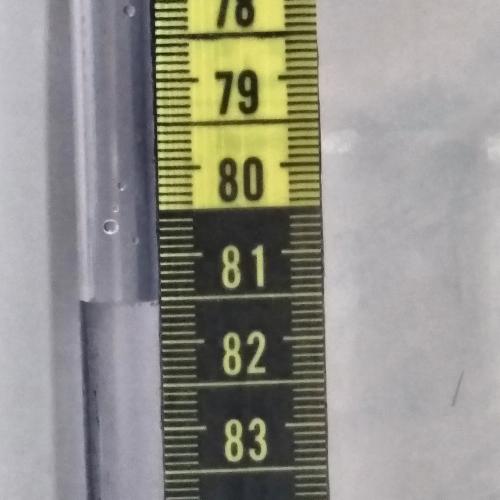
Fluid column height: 81.5 cm